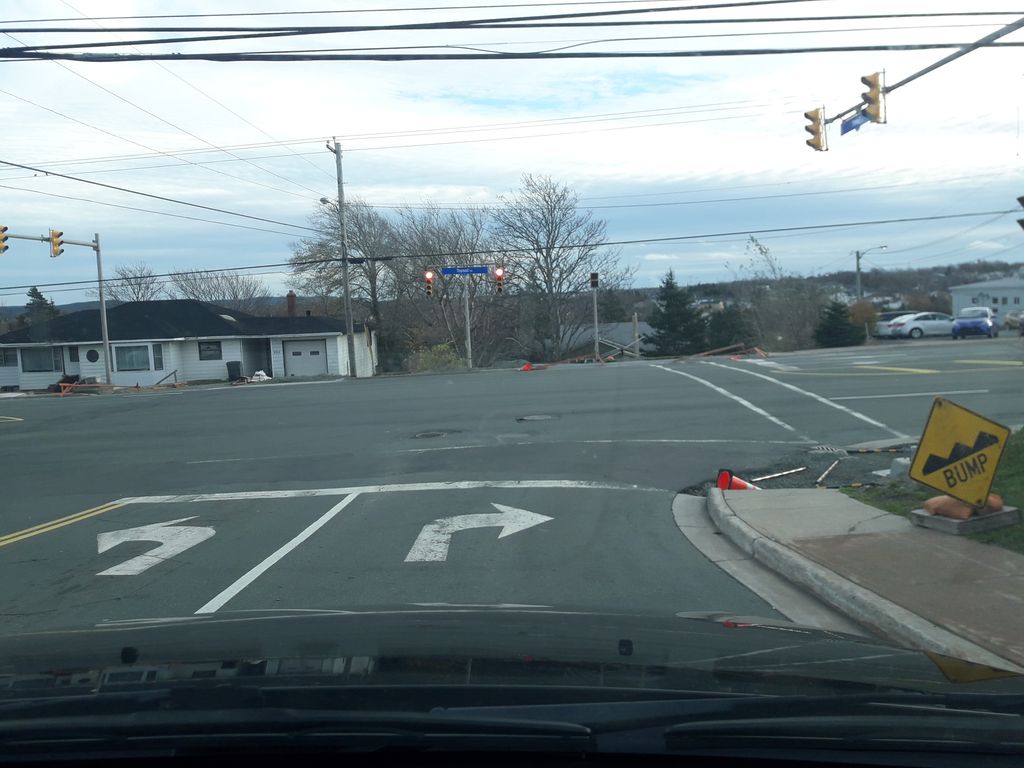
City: st_johns